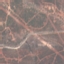
Land use / land cover: HerbaceousVegetation